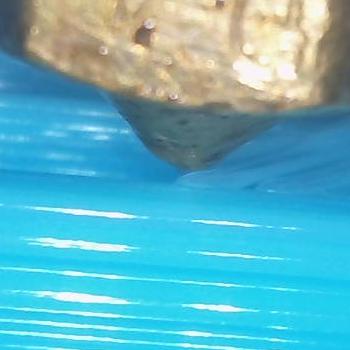
Flow rate: 62%